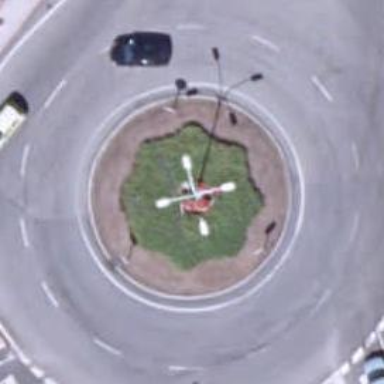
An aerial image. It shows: Secondary road with asphalt surface leading to roundabout.